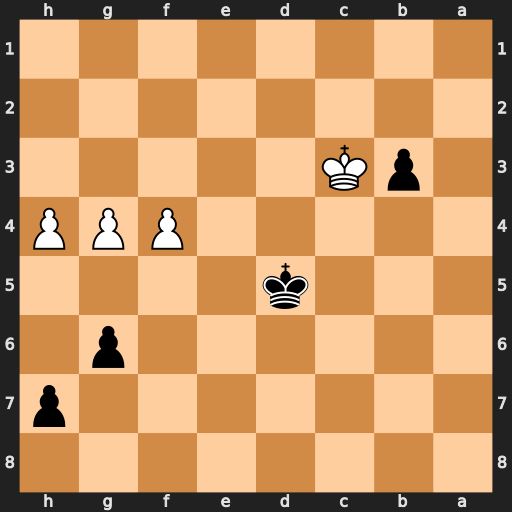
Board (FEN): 8/7p/6p1/3k4/5PPP/1pK5/8/8
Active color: b
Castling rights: -
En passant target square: -
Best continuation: Ke4 f5 gxf5 gxf5 Kxf5 h5 Kg5 h6 Kxh6